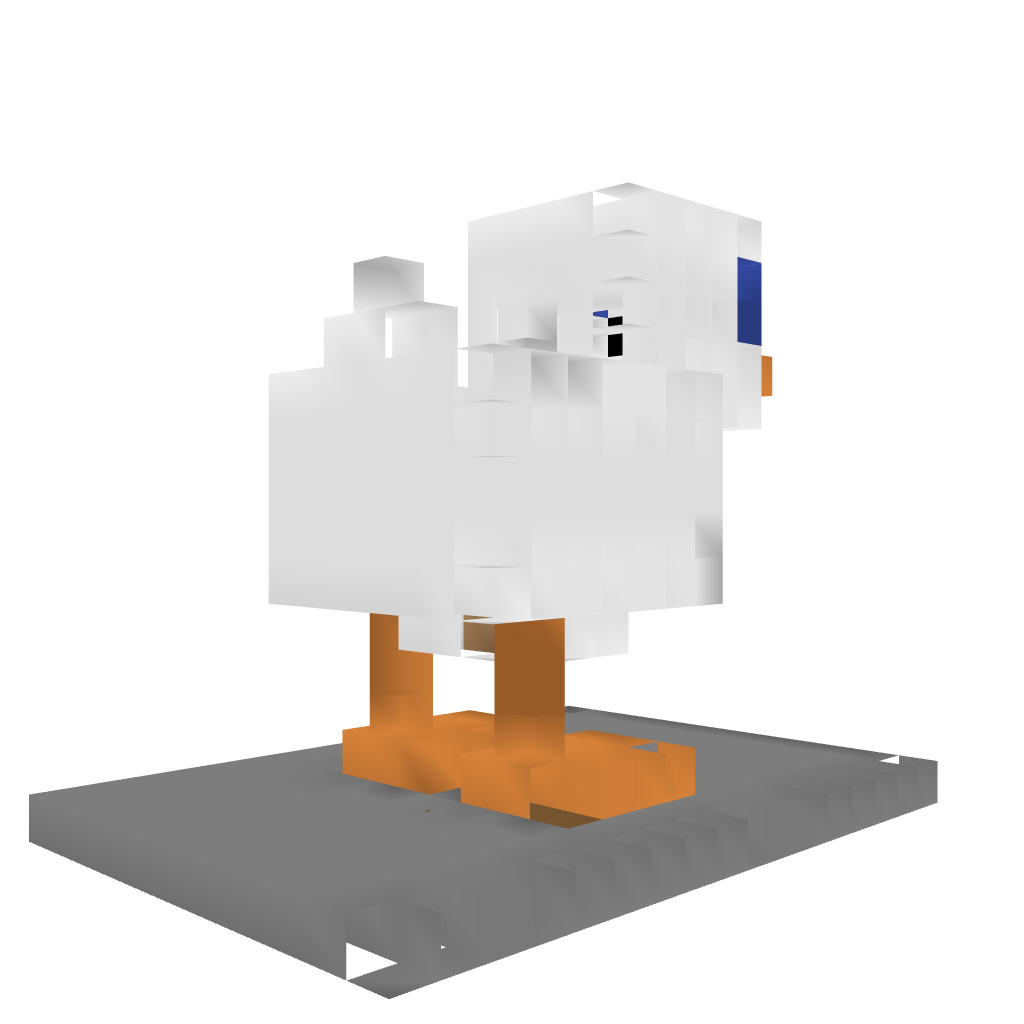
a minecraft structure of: Giant egg-laying chicken #2 bad low quality